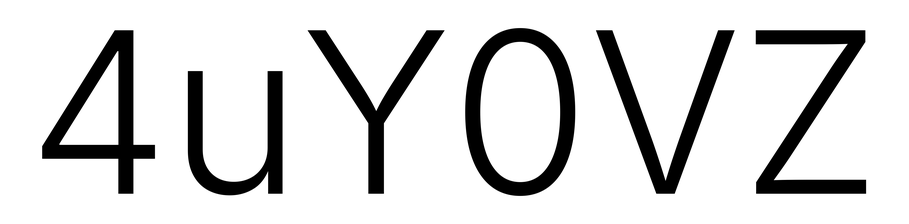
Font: Inter_Light